Field crop: maize
Growth stage: 2
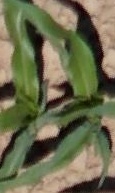
Species: maize